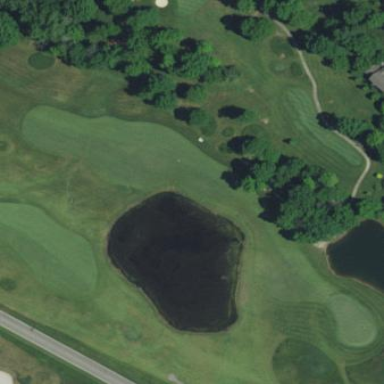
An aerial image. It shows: Golf fairway surrounded by grass.